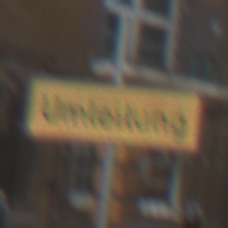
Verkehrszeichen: Umleitungsankuendigung
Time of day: MorningAfternoon
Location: Outdoor (Urban)
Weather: Overcast
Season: NotSpecified
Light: Natural